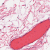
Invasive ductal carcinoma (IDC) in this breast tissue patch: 0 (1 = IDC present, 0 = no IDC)